Interaction volume radius: 5 \u00c5
Interaction volume height: 20 \u00c5
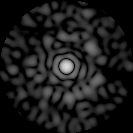
Disorder parameter: 0.8567